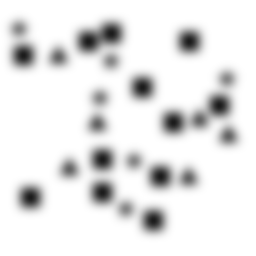
Squares: 12
Triangles: 6
Stars: 6
Total shapes: 24